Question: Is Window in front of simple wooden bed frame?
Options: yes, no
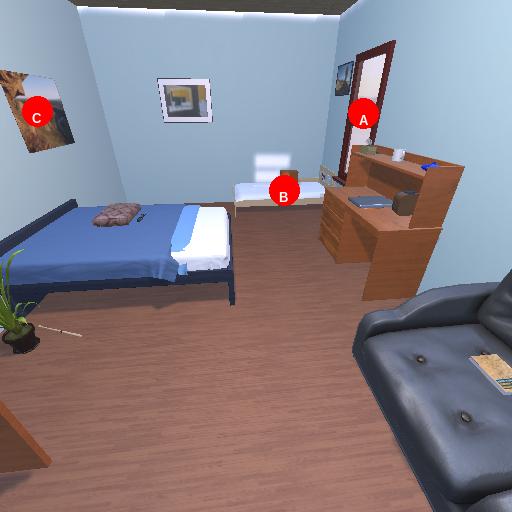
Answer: yes